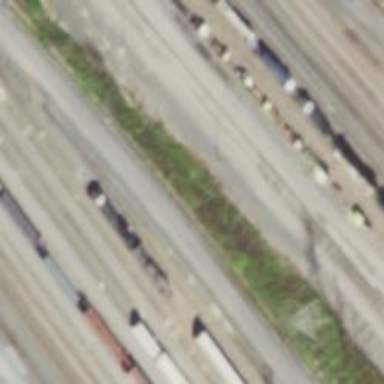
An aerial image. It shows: Railway yard.